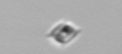
Label: Bacillariophyceae_morphotype1